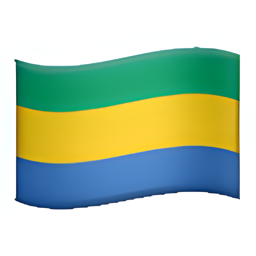
Name: flag for gabon
Emoji: 🇦🇬
Group: Flags
Sub-group: country-flag